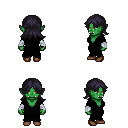
a pixel art fantasy rpg character, female body template, orc, green skin, black robe, white pants, raven loose hair, white cloth bandages, brown shoes, four views (front, back, left, right), 2x2 character sprite sheet, small pixel art, hard edges, no anti-aliasing